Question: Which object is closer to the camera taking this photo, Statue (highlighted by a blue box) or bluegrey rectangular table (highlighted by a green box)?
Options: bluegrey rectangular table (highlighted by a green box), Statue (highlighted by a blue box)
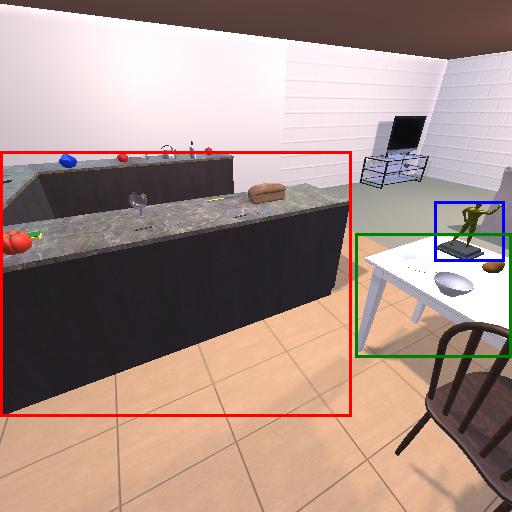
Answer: bluegrey rectangular table (highlighted by a green box)